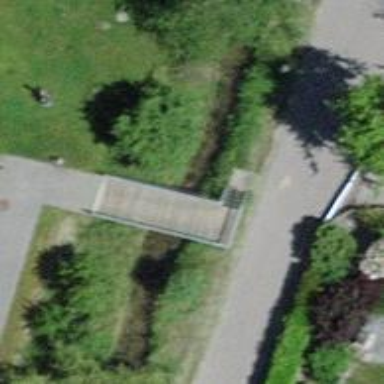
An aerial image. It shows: Set of steps on the road.